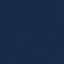
Land use / land cover: SeaLake